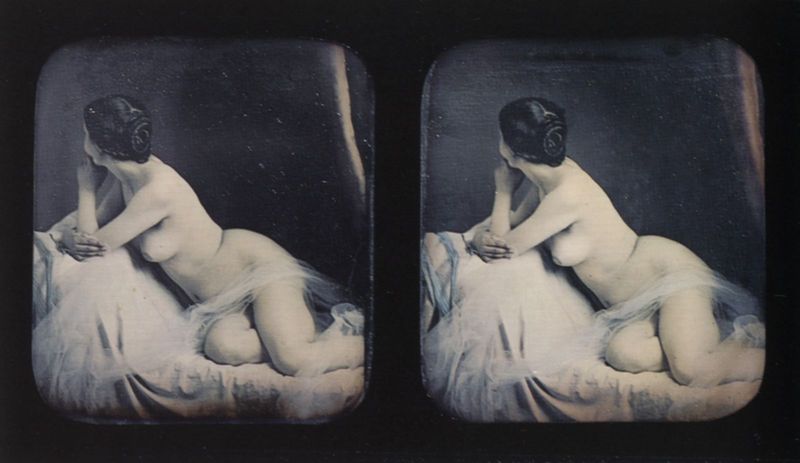
Titel: Akt-Stereodaguerreotypien
Künstler: Deutscher Photograph
Standort: Köln
Institution: Agfa Photo-Historama
Schlagwörter: akt, hand, haut, kopf, körper, nackt, weiß, brust, busen, frau, frisur, grau, haar, rücken, schwarz, dame, schleier, tuch, alt, arm, arme, knoten, hände, spiegel, vorhang, haare, tücher, decke, beine, taille, brüste, dutt, bilder, fotos, sofa, liegen, zwei, tüll, zopf, draperie, bett, nabel, bauch, laken, nackte, couch, hinterkopf, brustwarzen, knie, liegend, schenkel, aufstützen, transparent, foto, fotografie, photographie, haarknoten, nacktheit, diwan, hinten, rückenakt, schwarzweiß, photo, dekce, hüfte, film, aufgestützt, schnecke, chaiselongue, drehung, fotographie, verdreht, doppelt, bacuh, dunkeö, plumeau, photos, aktdarstellung, daguerreotypie, muybridge, stereo, stereofotografie, stereoskopie, stereobild, aktfotografie, falzen, frontalaufnahme, flechtfrisur, aktfoto, stereodaguerreotypien, stereodaguerreotypie, raumbild, 3d, 19. jahrhundert, b, 20. jahrhundert, schlier, weisse ahut, faötenwurf, 20, jahrhundert, dagueerreotypien, flechtfrisus, rückenbildnis